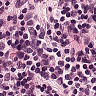
Metastatic tissue present: no